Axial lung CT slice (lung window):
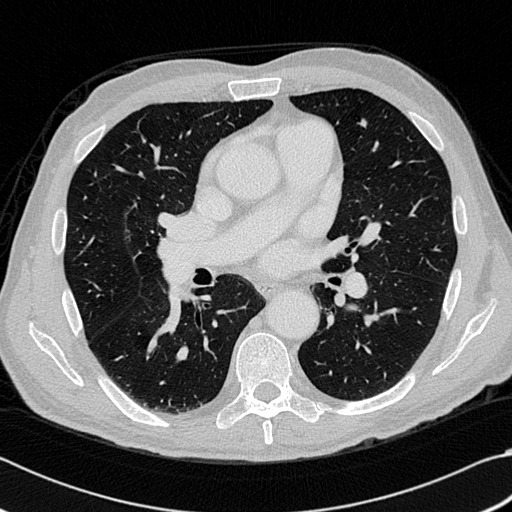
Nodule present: yes
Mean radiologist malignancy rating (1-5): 3